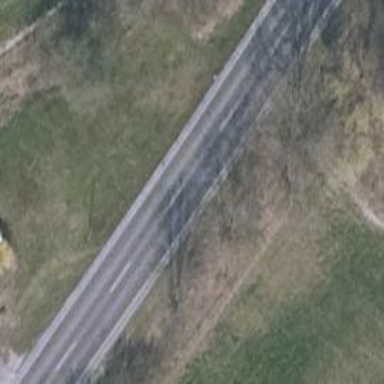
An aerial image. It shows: Secondary road with asphalt surface.